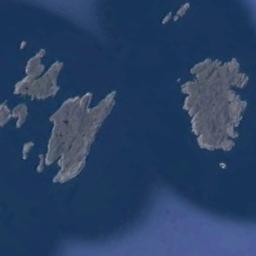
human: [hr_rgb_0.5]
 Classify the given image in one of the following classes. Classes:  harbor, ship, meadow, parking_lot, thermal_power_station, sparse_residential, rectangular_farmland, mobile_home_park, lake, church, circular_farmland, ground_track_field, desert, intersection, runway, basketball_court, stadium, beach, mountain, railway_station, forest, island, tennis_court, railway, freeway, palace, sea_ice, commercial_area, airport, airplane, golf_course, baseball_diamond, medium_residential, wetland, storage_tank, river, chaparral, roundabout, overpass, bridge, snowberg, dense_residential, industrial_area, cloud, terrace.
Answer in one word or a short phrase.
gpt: island